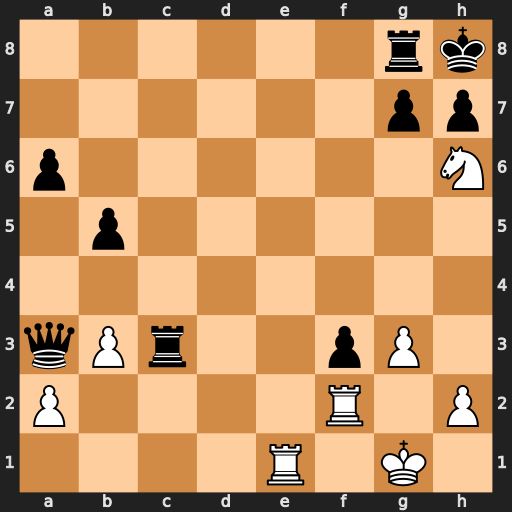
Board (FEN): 6rk/6pp/p6N/1p6/8/qPr2pP1/P4R1P/4R1K1
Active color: w
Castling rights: -
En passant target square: -
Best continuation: Nf7#